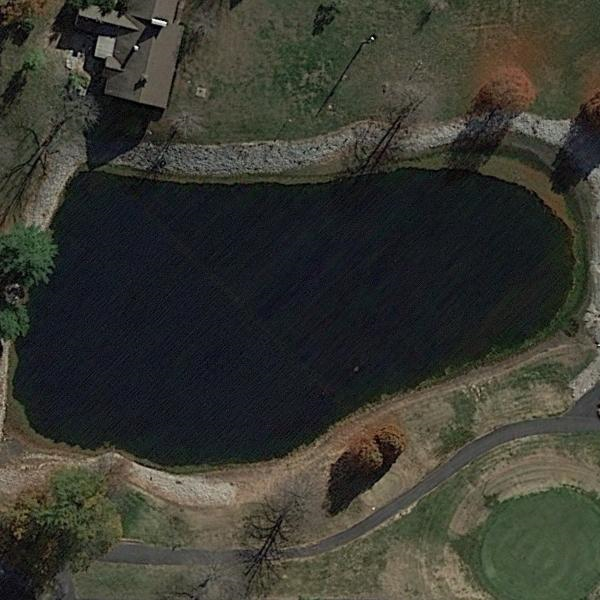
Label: Pond